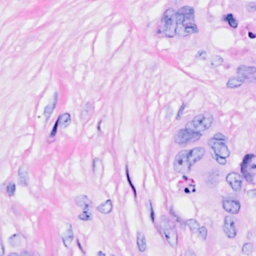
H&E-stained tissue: Breast